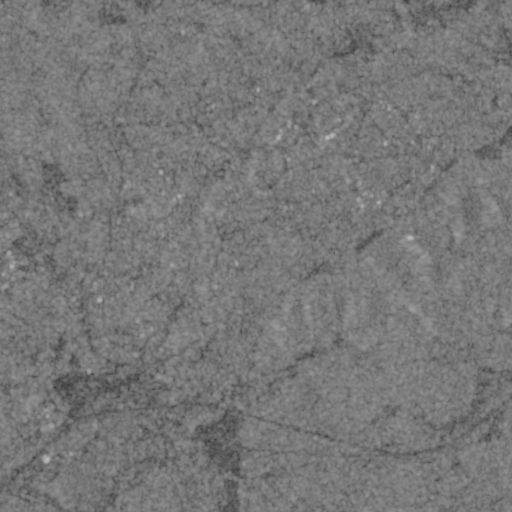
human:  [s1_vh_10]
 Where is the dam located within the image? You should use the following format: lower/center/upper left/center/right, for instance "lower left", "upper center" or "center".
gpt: The dam is located in the upper right of the image.
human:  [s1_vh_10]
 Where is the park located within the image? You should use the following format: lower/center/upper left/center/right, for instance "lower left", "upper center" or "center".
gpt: The park is located in the lower left of the image.
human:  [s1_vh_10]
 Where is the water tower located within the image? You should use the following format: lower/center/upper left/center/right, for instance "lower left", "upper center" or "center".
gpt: The water tower is located in the center left of the image.
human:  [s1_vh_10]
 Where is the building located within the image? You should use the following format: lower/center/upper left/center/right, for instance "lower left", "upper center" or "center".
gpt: The building is located in the lower left of the image.
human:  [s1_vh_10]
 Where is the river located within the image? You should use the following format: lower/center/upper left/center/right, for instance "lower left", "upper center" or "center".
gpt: The river is located in the right of the image.
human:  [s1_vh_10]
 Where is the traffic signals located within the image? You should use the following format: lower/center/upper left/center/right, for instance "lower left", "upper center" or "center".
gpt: The traffic signals is located in the lower left of the image.
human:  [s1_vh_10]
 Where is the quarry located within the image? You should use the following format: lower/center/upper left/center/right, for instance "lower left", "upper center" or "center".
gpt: There is no quarry in the image.

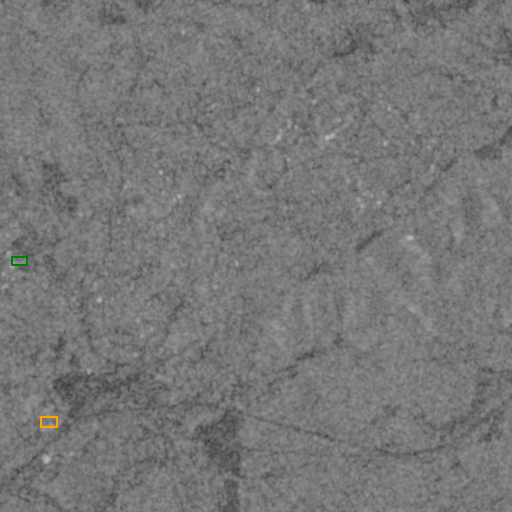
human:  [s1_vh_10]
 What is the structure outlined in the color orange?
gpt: The structure outlined in orange is a park.
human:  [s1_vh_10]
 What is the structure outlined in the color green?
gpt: The structure outlined in green is a building.
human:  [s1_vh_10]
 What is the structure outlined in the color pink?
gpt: There is no pink outline.